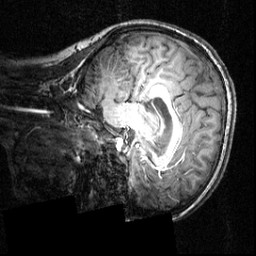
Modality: T1w
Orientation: sagittal
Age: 18
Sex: female
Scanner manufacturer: siemens
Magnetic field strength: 3.951 T
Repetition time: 1.5 s
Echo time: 0.00335 s